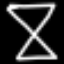
Label: hourglass